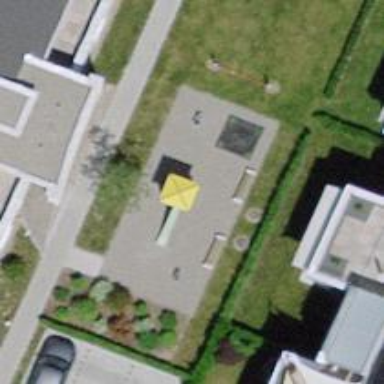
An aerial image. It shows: Playground area for leisure land.